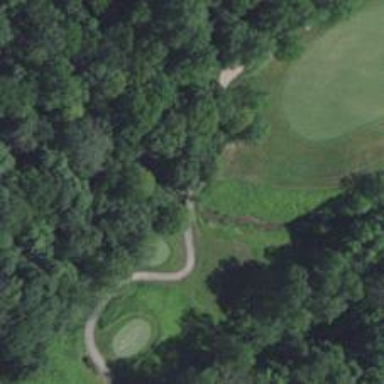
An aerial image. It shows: Service road on bridge designed for golf cartpath.